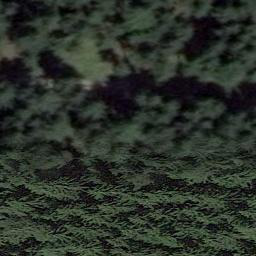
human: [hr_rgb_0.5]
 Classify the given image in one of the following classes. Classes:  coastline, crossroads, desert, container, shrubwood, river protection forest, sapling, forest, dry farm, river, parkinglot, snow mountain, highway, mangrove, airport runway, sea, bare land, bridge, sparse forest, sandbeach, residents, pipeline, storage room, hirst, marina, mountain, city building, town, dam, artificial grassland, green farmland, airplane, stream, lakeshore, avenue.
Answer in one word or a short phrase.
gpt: forest